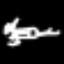
Label: chair